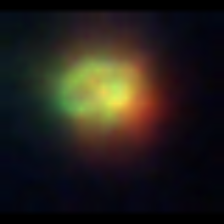
Taxon: NanoPlankton
Group: Other